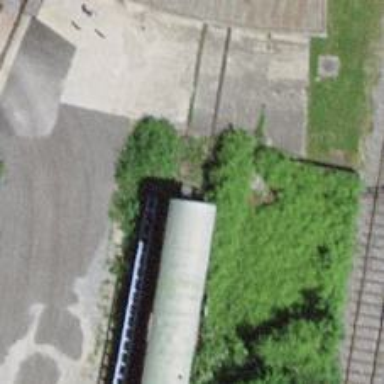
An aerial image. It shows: Railway yard in service.